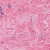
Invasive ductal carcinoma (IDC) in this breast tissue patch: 0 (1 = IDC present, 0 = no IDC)